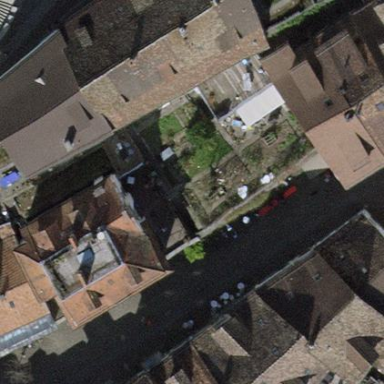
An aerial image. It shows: Building with gabled roof covered in roof tiles. The roof orientation is across the structure.